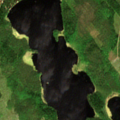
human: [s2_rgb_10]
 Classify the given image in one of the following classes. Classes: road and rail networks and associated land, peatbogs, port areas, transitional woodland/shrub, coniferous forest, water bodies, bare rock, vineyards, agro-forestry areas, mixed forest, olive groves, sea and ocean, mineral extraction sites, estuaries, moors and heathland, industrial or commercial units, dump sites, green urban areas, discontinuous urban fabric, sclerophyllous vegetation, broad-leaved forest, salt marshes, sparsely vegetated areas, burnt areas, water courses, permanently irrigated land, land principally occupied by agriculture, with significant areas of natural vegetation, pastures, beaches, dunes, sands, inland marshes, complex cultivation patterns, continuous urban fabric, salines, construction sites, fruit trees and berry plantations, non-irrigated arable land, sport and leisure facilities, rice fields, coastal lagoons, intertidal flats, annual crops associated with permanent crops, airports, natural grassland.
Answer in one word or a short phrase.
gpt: coniferous forest, mixed forest, water bodies